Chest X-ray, PA view. Patient: 64 years old, sex F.
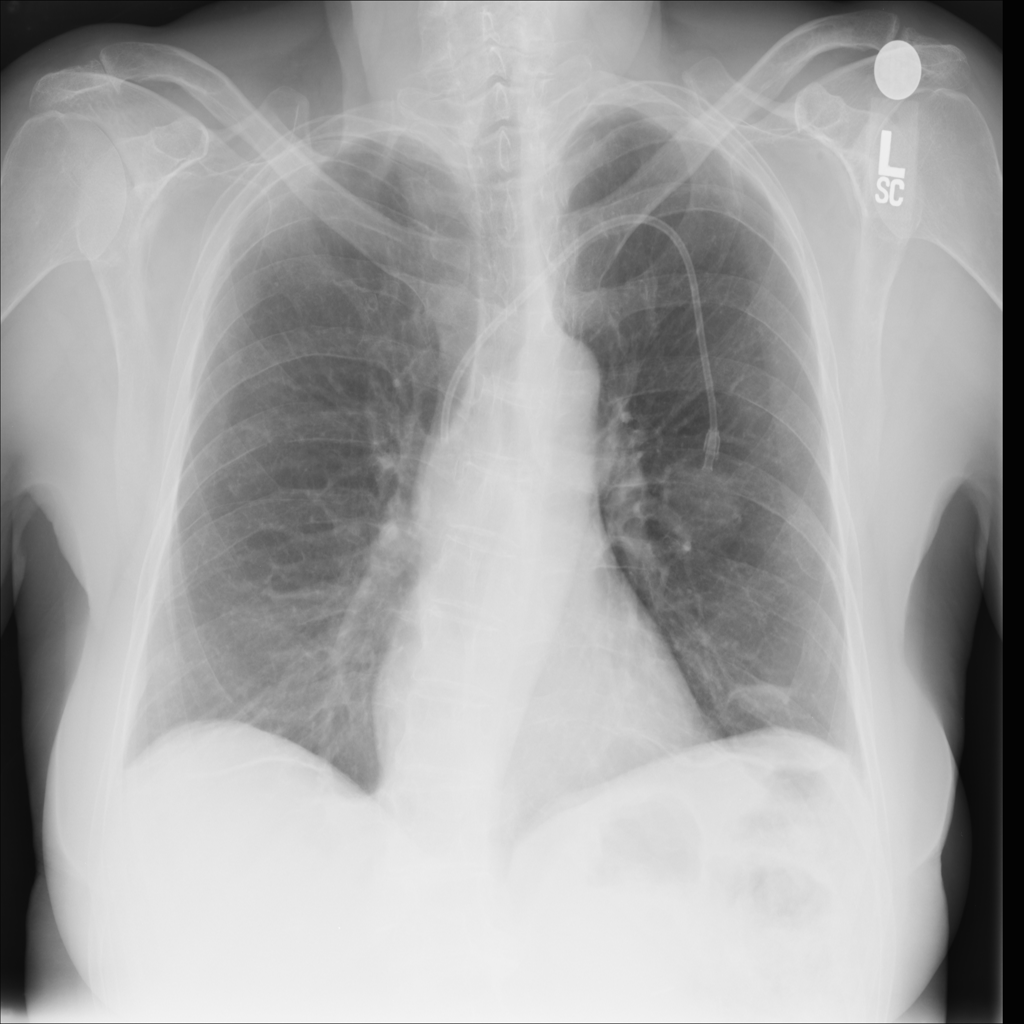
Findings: Atelectasis